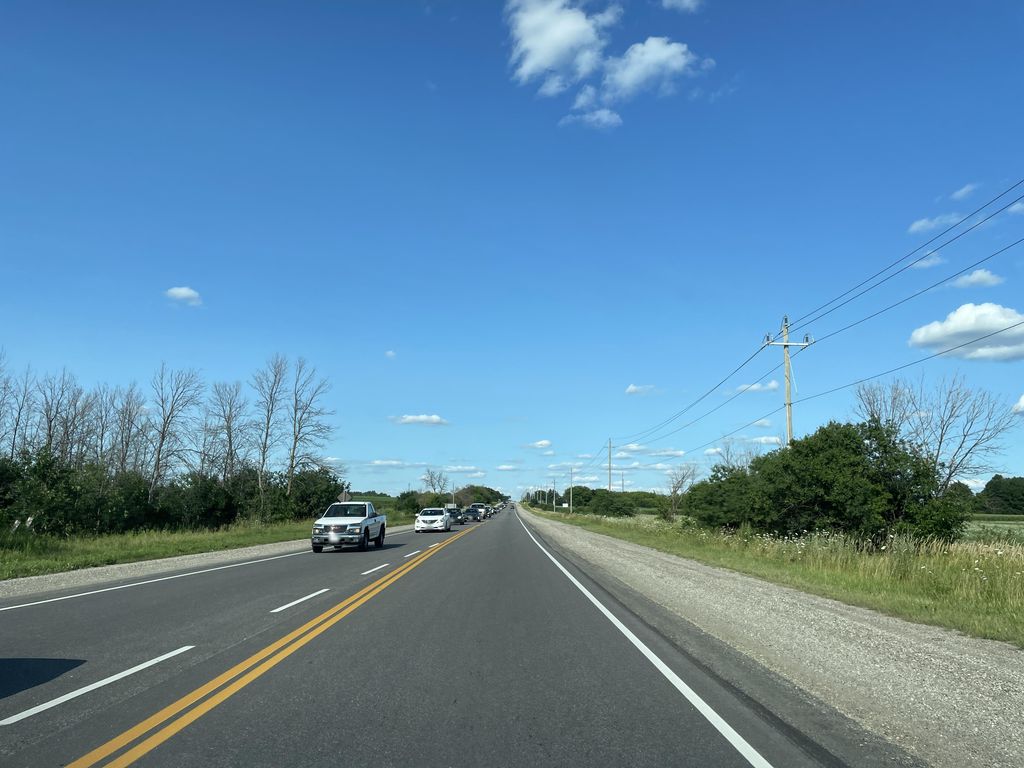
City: kitchener-waterloo